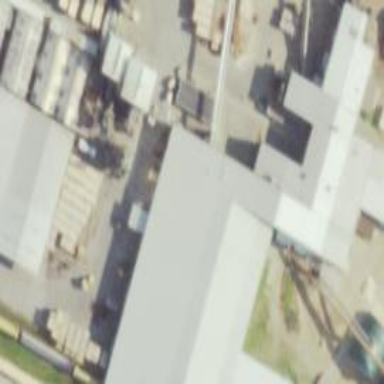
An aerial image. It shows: Sawmill crafting area.